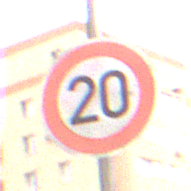
Verkehrszeichen: Geschwindigkeit20
Umgebung: Outdoor, Urban
Tageszeit: MorningAfternoon
Wetter: Overcast
Licht: Natural
Jahreszeit: NotSpecified
Kontrast: LowContrast